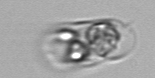
Label: Guinardia_delicatula_TAG_internal_parasite